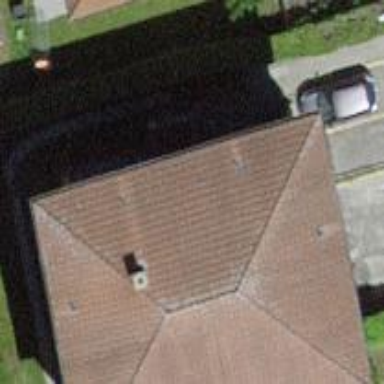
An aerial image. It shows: Hipped roof house.